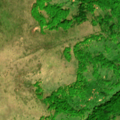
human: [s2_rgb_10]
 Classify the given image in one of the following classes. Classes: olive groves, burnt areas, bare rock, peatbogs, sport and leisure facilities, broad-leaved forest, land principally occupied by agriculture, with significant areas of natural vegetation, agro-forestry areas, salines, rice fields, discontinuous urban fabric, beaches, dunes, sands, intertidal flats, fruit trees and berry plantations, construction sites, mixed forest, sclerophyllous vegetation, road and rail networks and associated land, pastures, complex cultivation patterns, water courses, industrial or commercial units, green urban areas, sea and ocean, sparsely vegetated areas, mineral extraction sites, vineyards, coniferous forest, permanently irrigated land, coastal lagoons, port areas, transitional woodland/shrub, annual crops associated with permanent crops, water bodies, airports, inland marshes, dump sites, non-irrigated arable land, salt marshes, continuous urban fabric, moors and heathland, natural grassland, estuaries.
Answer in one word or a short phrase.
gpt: broad-leaved forest, natural grassland, transitional woodland/shrub